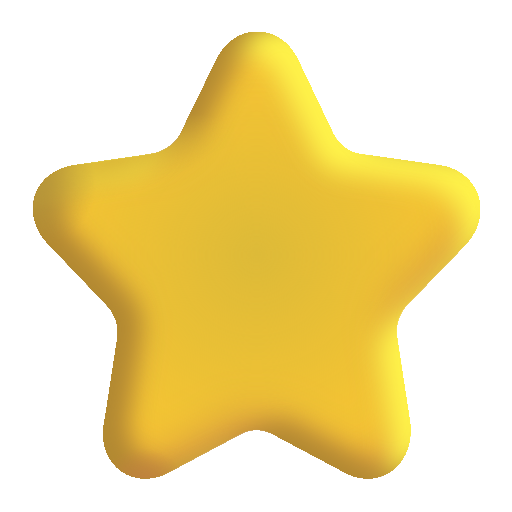
star color